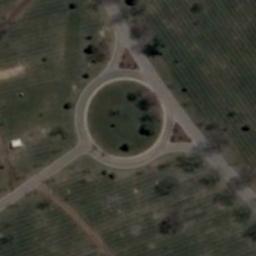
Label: roundabout